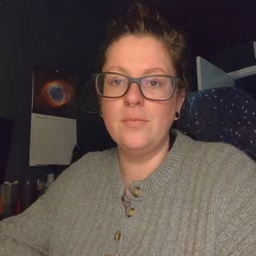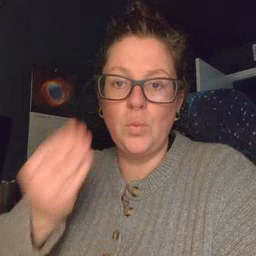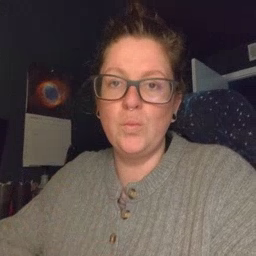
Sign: go